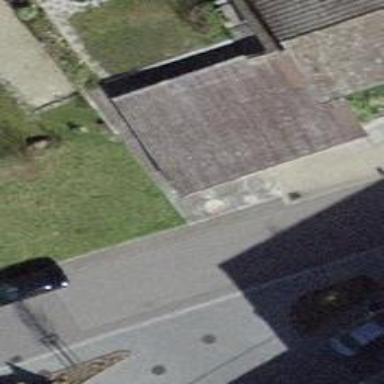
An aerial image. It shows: Building with tiled roof.